Question: How do you reset the Device Chooser so that it WILL show up again?
By this I mean that I have an AVD running and selected the but when I was ready / needed to try the app on a real device, I of course lose that option.
Current workaround is restart Eclipse but leave the AVD running.

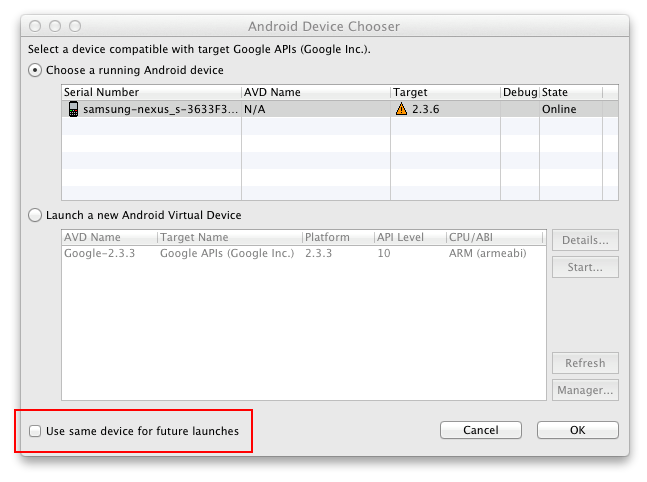
Answer: Right click on Project -> Properties -> Run/Debug Settings -> Delete the profile that is there. You can always edit the profile to "Always prompt to pick device" (Target tab if you click edit) but deleting it is easier.